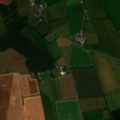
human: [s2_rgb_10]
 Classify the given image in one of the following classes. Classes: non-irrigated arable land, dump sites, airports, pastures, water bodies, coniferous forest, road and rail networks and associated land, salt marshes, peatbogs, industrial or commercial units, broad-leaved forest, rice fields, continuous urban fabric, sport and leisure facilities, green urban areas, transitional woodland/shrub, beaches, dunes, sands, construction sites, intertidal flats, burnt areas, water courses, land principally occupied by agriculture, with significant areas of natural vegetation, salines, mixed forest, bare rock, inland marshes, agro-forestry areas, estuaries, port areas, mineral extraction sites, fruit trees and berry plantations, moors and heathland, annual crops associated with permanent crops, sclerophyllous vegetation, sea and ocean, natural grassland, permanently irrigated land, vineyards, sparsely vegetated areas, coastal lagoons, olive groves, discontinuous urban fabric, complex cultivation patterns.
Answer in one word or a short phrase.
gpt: non-irrigated arable land, pastures